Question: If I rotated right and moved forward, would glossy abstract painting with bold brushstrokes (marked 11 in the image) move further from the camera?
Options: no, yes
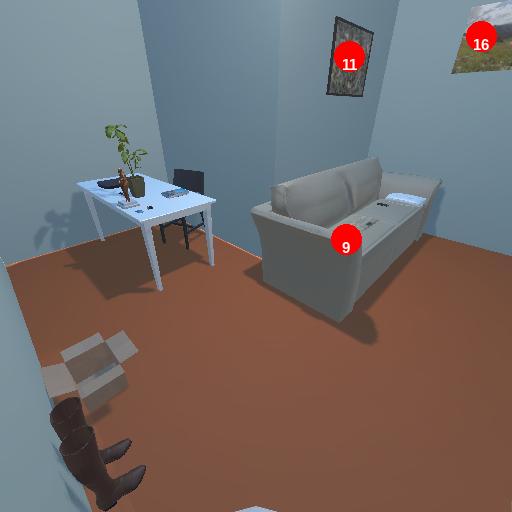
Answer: no